Question: Hi I am working with SSIS 2008. I have one OLEDB source and OLEDB destination objects to move data from source to destination. My destination table has one primary column with data type uniqueidentifier and default value being set as newsequnetialid().
with a stored procedure there is no problem in inserting data to my destination table, my primary key column takes sql generated guid() without any issues. But when I try to insert in ssis using oledb destination it complains about my primary key columns that NULL value can not be inserted. Please see the attached image below for set up of my OLEDB destination. Identity column is not mapped to any source column.

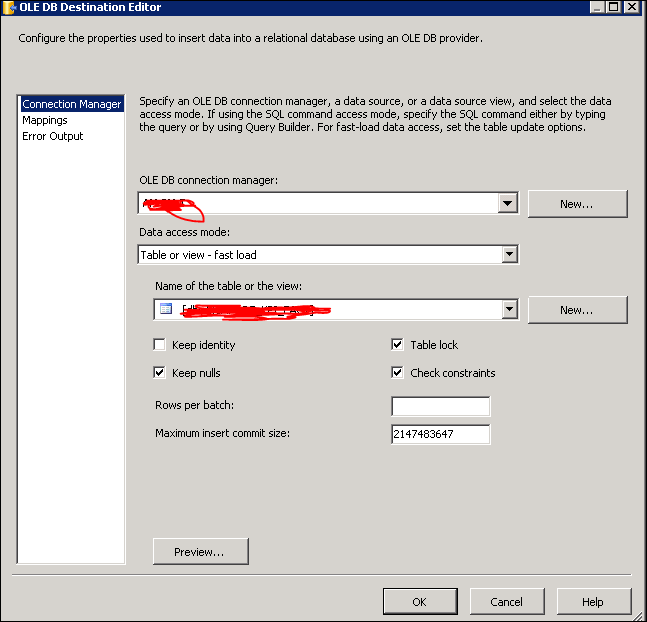
Answer: Unchecking "Keep Nulls" solved my problem. I mis understood this option. If checked then it will try to insert NULL in to columns that are not mapped with any of the source columns.